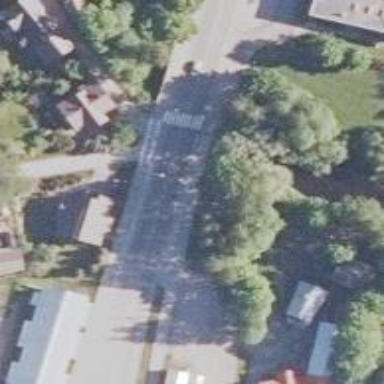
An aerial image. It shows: Uncontrolled crossing on the road.